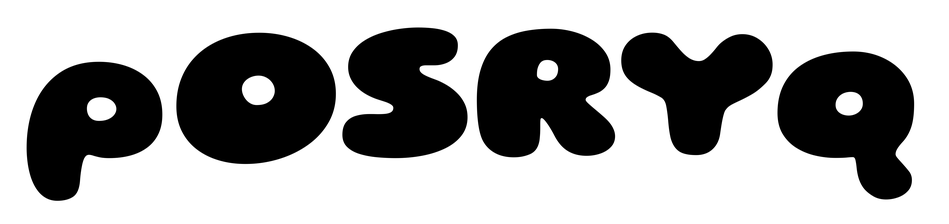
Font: Gluten_Black